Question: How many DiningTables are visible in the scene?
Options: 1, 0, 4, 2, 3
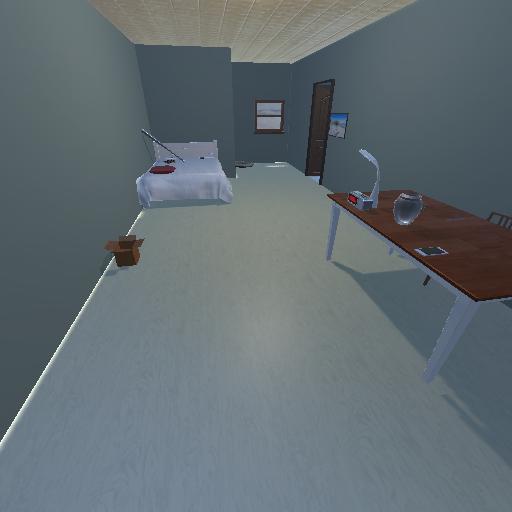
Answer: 1